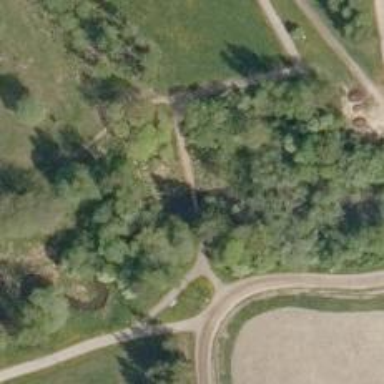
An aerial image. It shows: Footway on bridge.